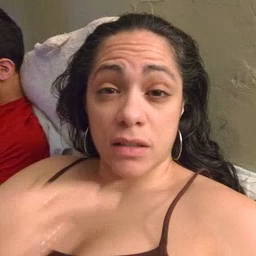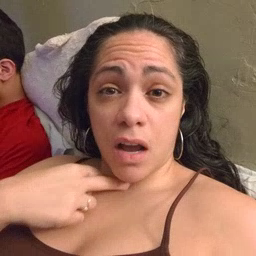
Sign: stuck